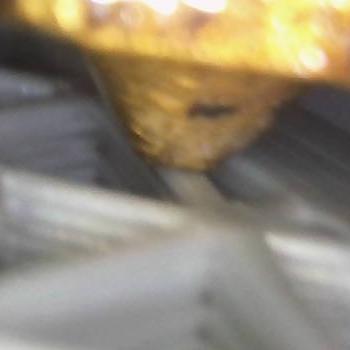
Flow rate: 100%